Interaction volume radius: 10 \u00c5
Interaction volume height: 10 \u00c5
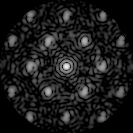
Disorder parameter: 0.4237